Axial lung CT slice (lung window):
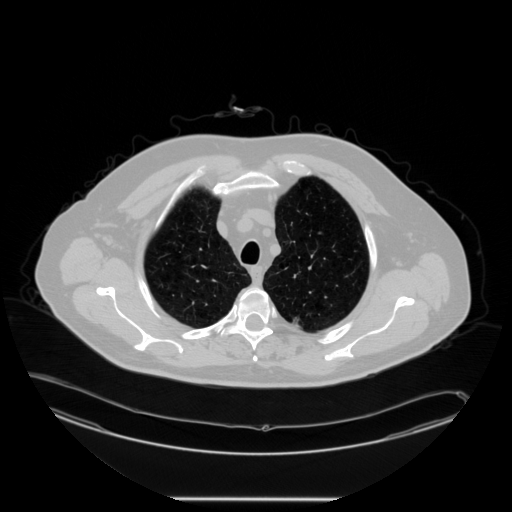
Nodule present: no